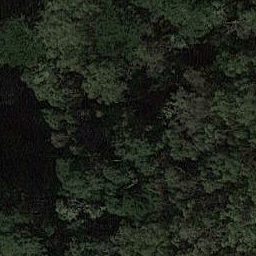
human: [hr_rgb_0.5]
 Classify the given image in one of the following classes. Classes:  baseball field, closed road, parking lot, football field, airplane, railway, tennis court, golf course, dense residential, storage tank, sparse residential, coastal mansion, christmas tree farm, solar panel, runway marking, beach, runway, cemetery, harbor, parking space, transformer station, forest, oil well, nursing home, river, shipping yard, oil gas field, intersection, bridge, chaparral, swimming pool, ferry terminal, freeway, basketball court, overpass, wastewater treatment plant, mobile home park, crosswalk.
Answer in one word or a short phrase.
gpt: forest